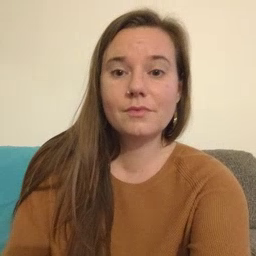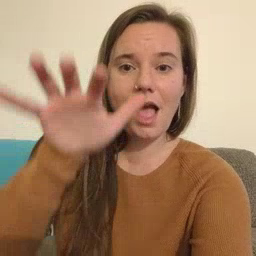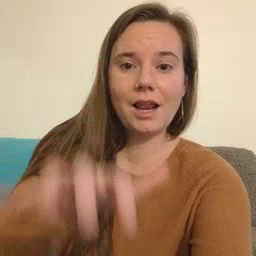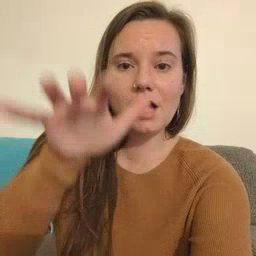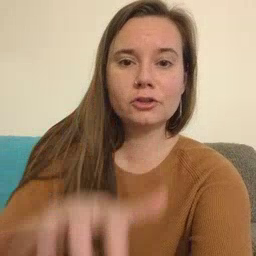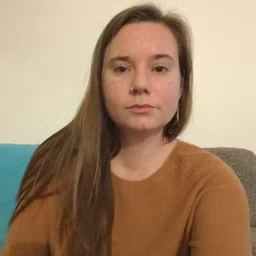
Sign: alligator